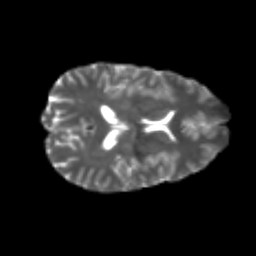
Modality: T2w
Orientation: axial
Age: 25
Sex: male
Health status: healthy
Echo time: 0.074 s